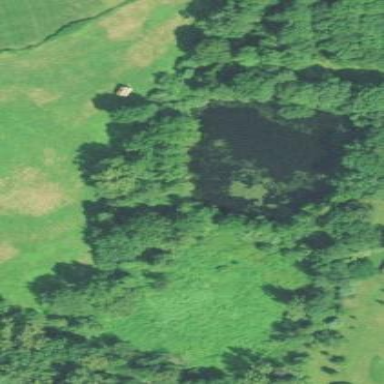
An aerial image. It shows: Pond surrounded by natural water.